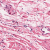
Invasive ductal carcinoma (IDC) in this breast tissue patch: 0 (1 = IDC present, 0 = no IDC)